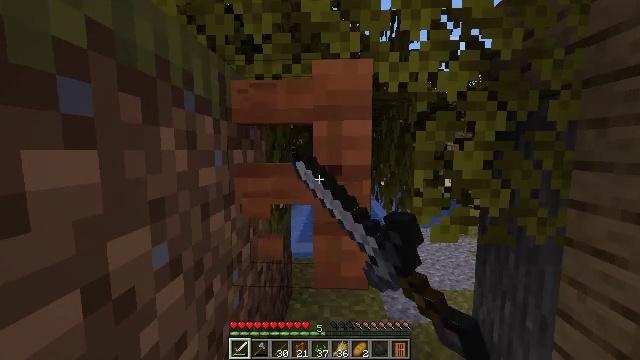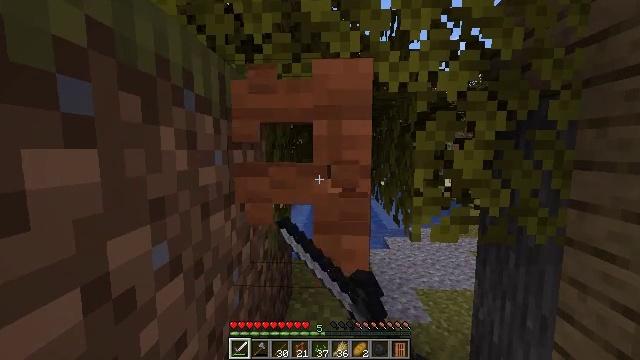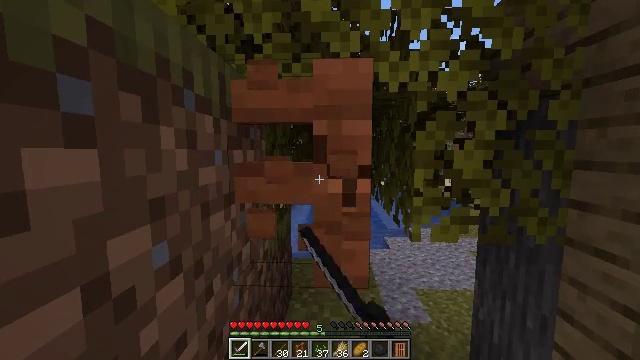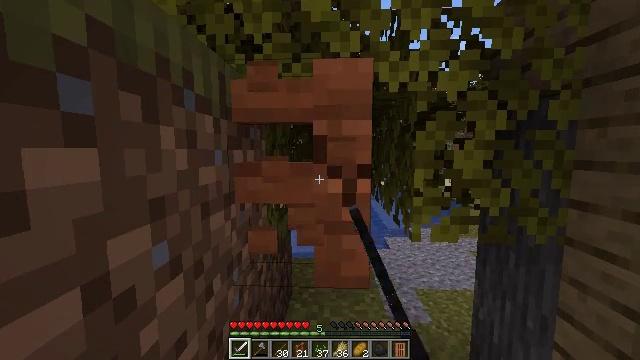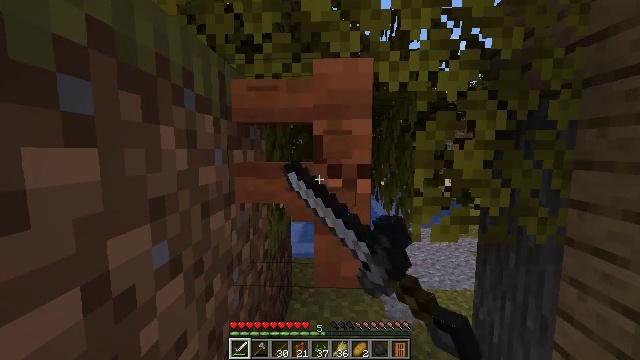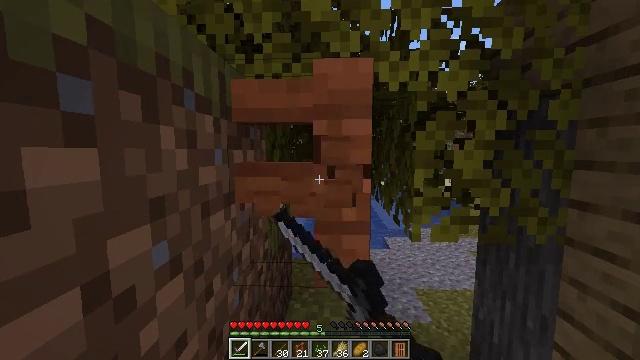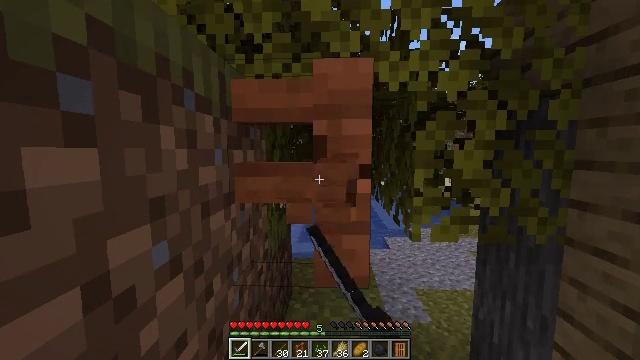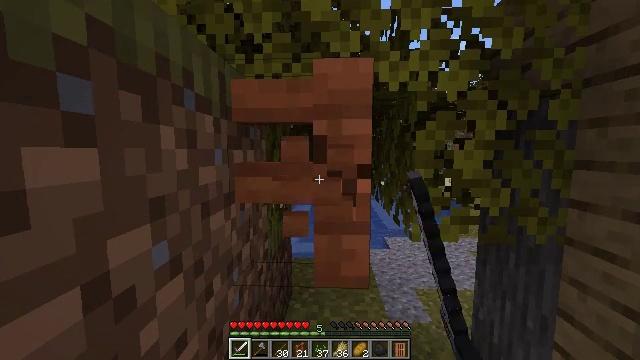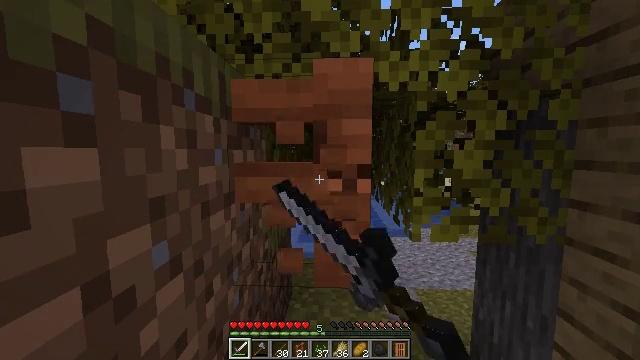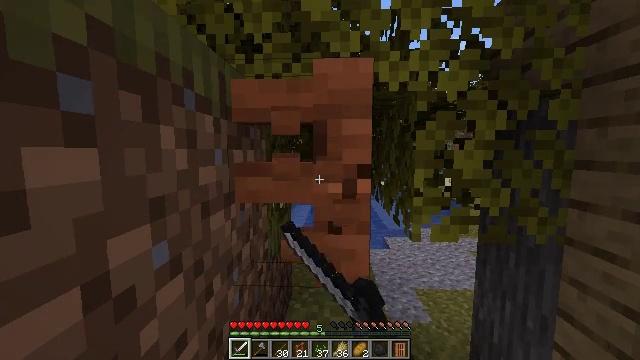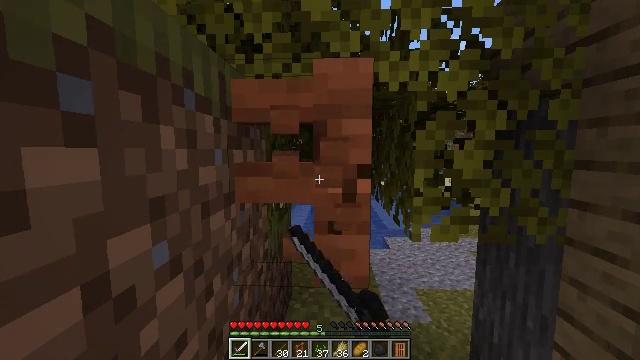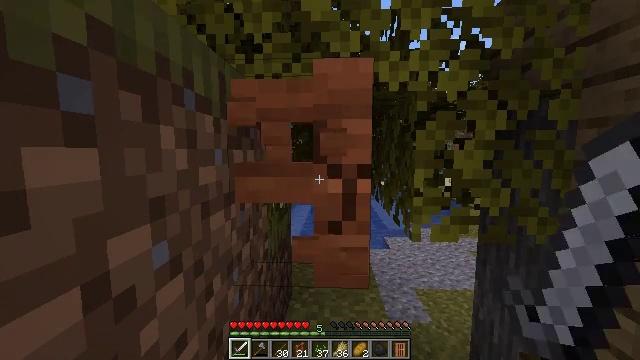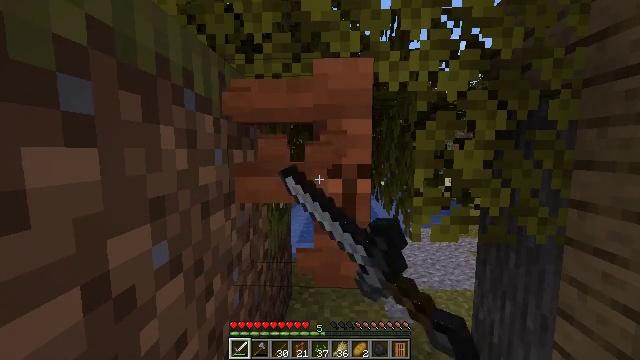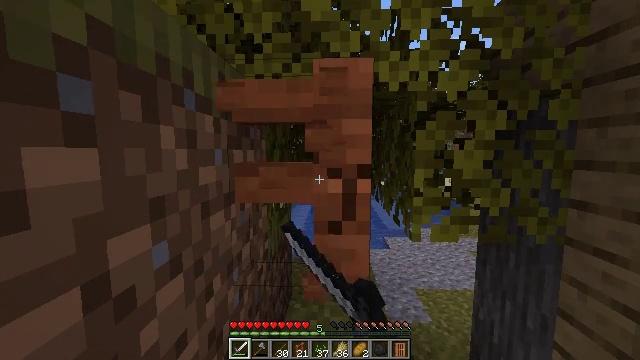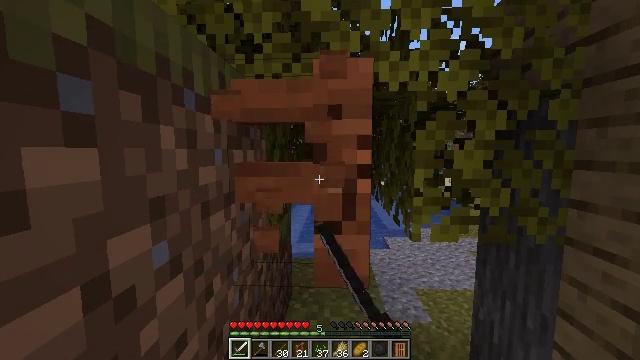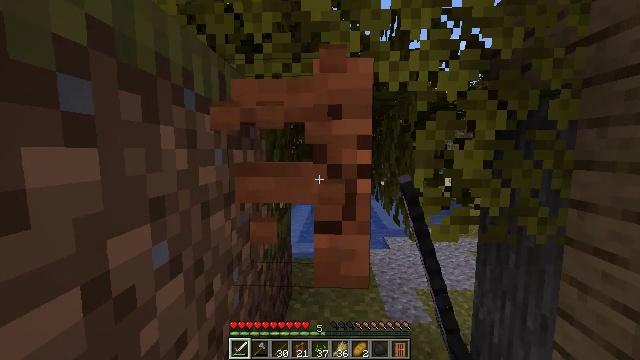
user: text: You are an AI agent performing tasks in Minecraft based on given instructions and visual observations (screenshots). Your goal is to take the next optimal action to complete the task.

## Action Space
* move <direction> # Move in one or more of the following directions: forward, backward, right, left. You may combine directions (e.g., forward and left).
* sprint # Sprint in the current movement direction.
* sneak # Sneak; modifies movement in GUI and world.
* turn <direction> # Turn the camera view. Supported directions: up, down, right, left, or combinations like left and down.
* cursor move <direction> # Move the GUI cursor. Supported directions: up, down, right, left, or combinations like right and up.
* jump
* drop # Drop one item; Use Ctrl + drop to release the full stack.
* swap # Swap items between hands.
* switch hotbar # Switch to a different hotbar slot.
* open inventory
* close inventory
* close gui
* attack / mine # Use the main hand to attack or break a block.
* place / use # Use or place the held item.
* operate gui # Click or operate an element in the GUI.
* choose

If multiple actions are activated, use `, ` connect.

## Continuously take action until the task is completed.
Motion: motion action
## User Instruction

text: Gather the acacia fence.
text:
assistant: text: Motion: attack / mine
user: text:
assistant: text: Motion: attack / mine
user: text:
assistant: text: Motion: attack / mine
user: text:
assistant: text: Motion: attack / mine
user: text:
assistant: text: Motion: attack / mine
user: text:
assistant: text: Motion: attack / mine
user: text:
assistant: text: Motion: attack / mine
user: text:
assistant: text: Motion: attack / mine
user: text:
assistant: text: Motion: attack / mine
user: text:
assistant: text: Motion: attack / mine
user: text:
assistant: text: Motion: attack / mine
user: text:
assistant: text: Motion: attack / mine
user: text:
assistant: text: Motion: attack / mine
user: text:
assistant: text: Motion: attack / mine
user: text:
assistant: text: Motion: attack / mine
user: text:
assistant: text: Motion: attack / mine
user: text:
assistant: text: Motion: attack / mine
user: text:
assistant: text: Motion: attack / mine
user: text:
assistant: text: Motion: attack / mine
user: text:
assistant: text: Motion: attack / mine
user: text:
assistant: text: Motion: attack / mine
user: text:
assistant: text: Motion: attack / mine
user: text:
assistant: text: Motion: attack / mine
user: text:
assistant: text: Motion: attack / mine
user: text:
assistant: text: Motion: attack / mine
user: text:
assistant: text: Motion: attack / mine
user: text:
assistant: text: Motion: attack / mine
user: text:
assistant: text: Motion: attack / mine
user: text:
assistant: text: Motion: turn right and up, attack / mine
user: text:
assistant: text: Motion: attack / mine